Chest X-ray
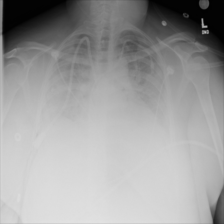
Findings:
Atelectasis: negative
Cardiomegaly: negative
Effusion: negative
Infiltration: negative
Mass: negative
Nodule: negative
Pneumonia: negative
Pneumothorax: negative
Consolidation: negative
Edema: negative
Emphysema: negative
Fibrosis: negative
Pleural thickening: negative
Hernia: negative